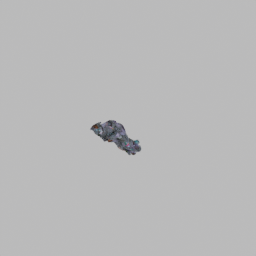
Label: people